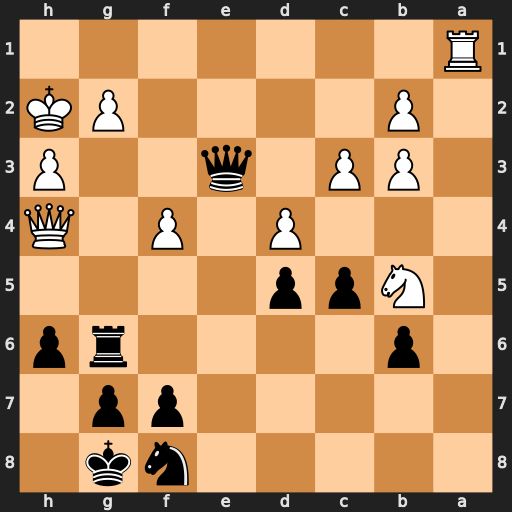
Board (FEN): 5nk1/5pp1/1p4rp/1Npp4/3P1P1Q/1PP1q2P/1P4PK/R7
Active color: b
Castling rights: -
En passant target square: -
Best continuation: Qe2 Rg1 Qxb5